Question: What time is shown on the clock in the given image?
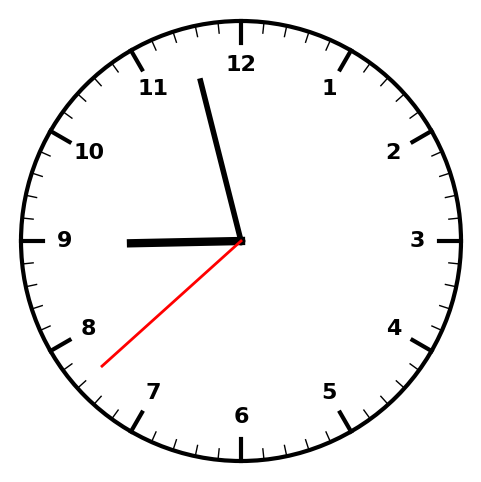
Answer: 08:57:38